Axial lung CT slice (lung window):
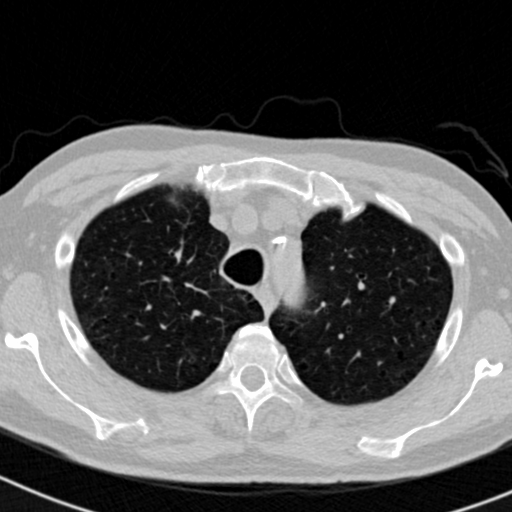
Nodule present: no